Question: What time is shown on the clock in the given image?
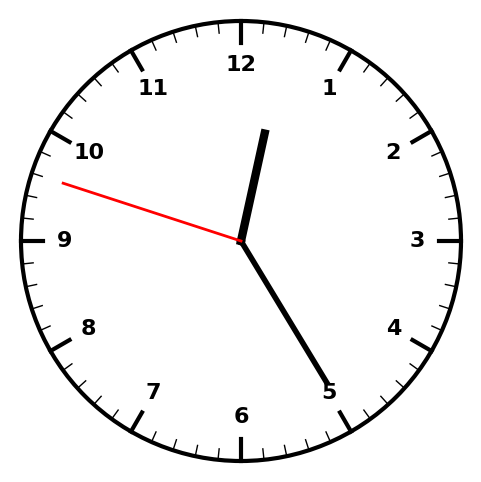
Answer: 12:24:48